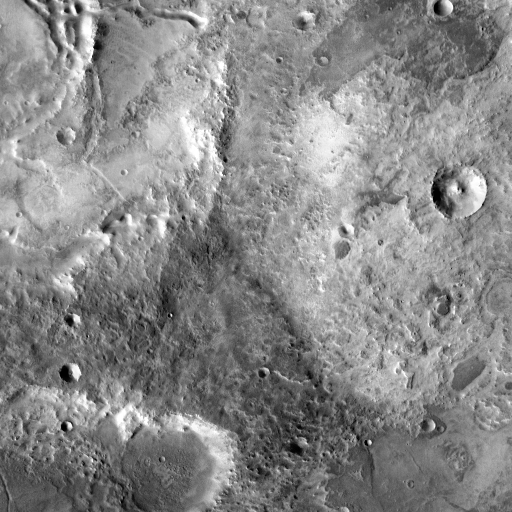
Crater classes present: Background, Other, Buried